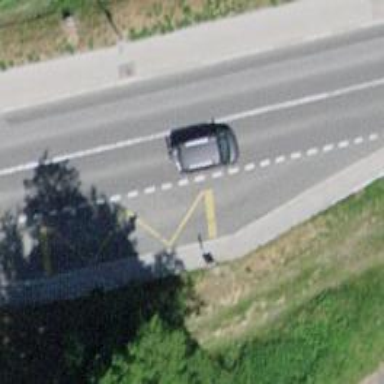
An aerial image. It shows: Bus stop with platform for public transport.